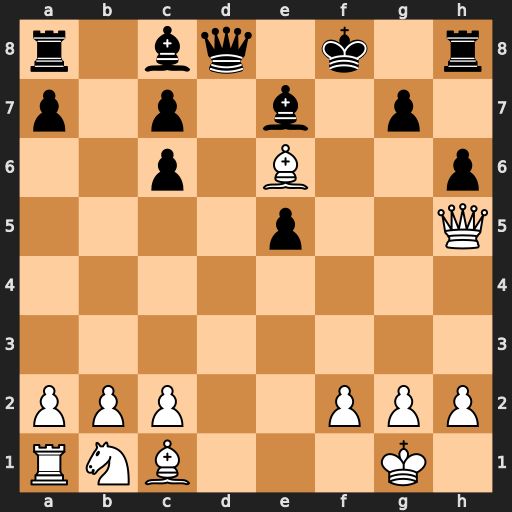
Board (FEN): r1bq1k1r/p1p1b1p1/2p1B2p/4p2Q/8/8/PPP2PPP/RNB3K1
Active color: w
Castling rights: -
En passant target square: -
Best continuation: Qf7#